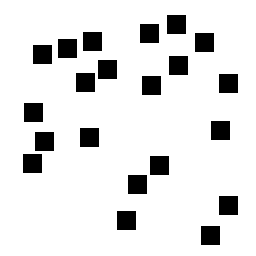
Squares: 21
Triangles: 0
Stars: 0
Total shapes: 21